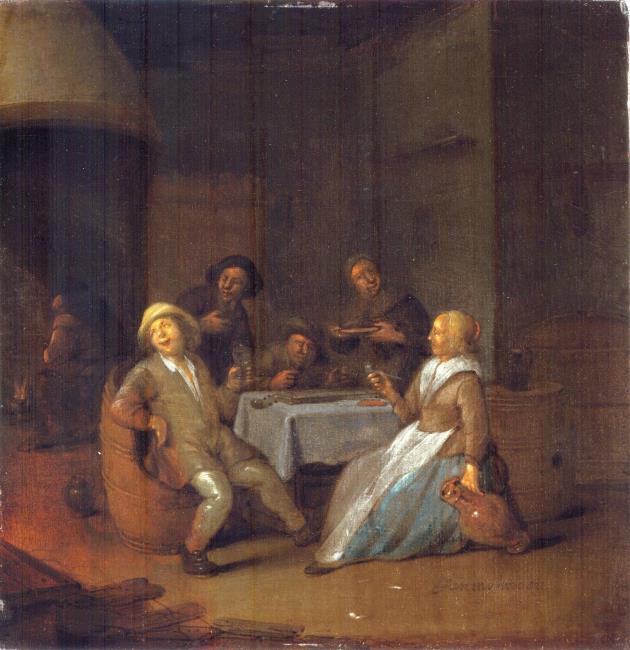
Title: Company drinking and smoking in an interior
Artist: Jan Molenaer (II) Bron: Ellis Dullaart (2015-03)
Earliest date: 1669
Latest date: 1705
Genre: painting
Iconography: Tobacco
Keywords: genre, company of peasants, interior view, drinking, smoking (activity), roemer, chair, barrel (container), ewer (vessel), pipe, table, table carpet, mantelpiece, fireplace, terracotta